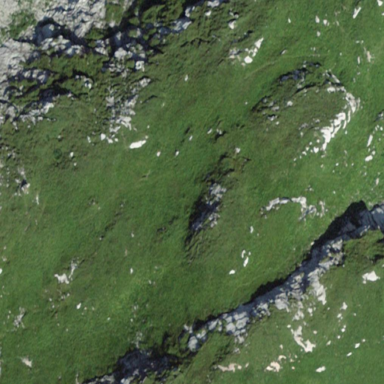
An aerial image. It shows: Vast expanse of grassland.